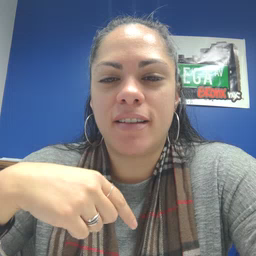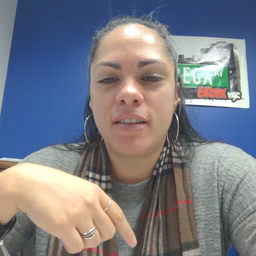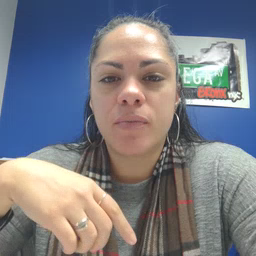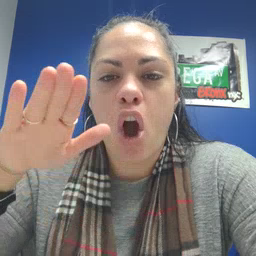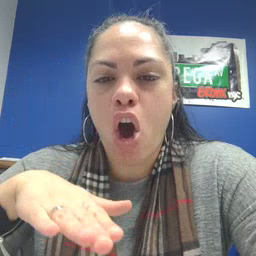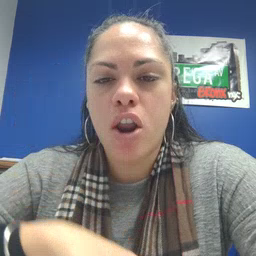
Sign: on